Question: I'm using a bitmap resource to mask another image using 'DST_IN' transfer mode. This is the bitmap:

(You probably can't see it because it's white and transparent.)
If I load it like this, everything works as expected:
'''
mMaskBitmap = BitmapFactory.decodeResource(getResources(), mMaskId);
'''
But if I load it like this, it's as though the mask image were entirely transparent:
'''
mMaskDrawable = getResources().getDrawable(mMaskId);
mMaskBitmap = Bitmap.createBitmap(w, h, Bitmap.Config.ARGB_8888);
mMaskCanvas = new Canvas(mMaskBitmap);
mMaskDrawable.draw(mMaskCanvas);
'''
What's the difference?
The bitmaps produced both ways are config 'ARGB_8888', density 320, and 512x512. The size is strange because the resource file is 256x256, but it's the same for both.
I want to use the 'Drawable' approach so the resource can be a ninepatch.
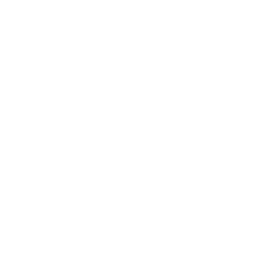
Answer: I added this before calling 'draw(...)':
'''
mMaskDrawable.setBounds(0, 0, w, h);
'''
I could've sworn this was one of the first things I tried, but anyhow, it works now. Maybe I did something wrong when I tried to clean and rebuild before.